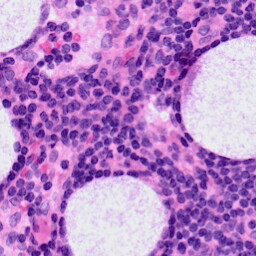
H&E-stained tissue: LymphNode